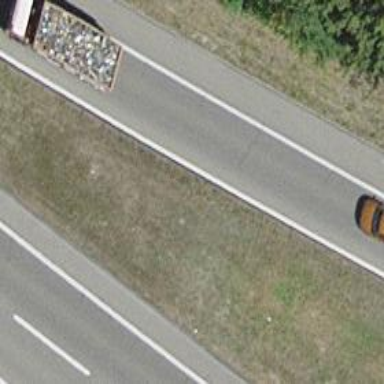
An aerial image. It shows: Motorway link.